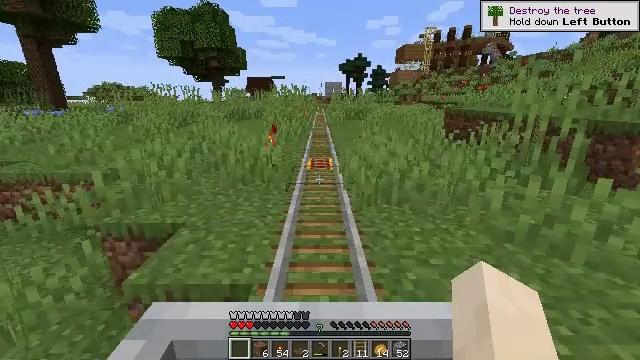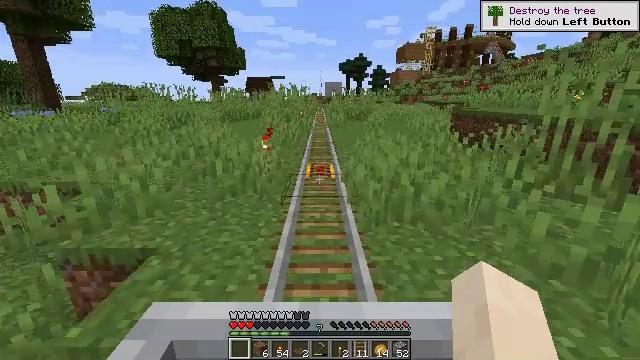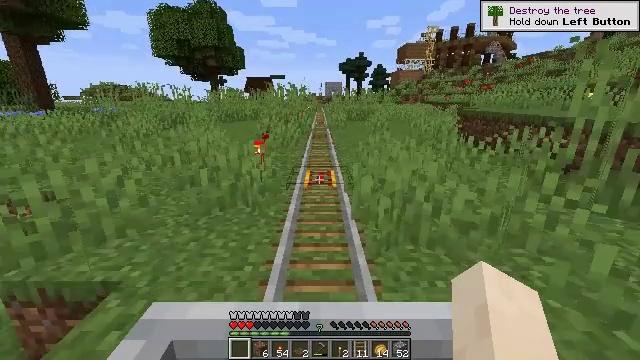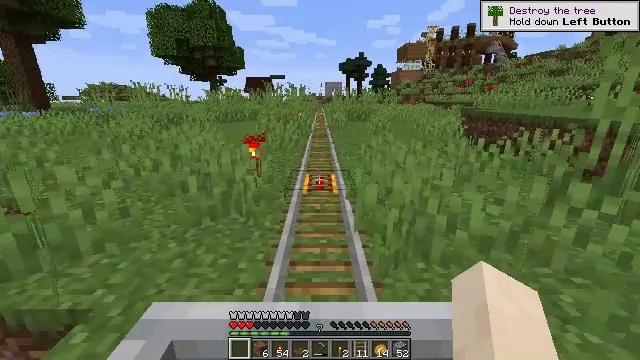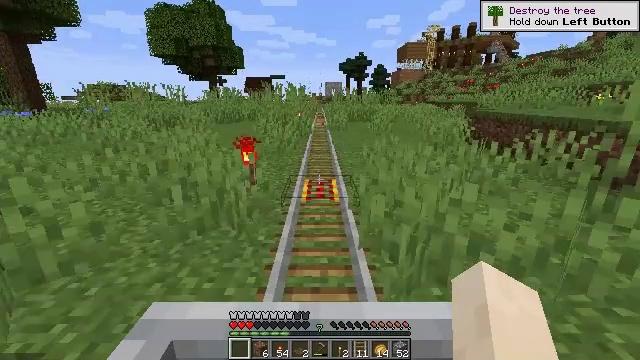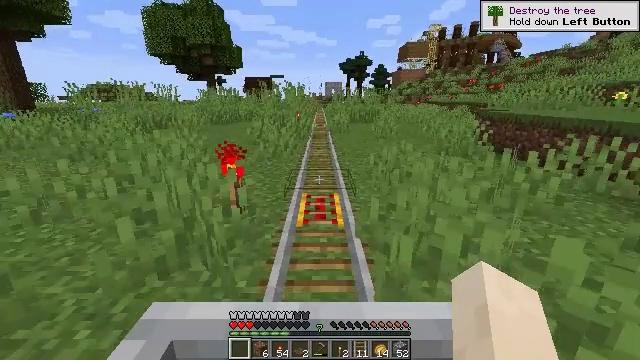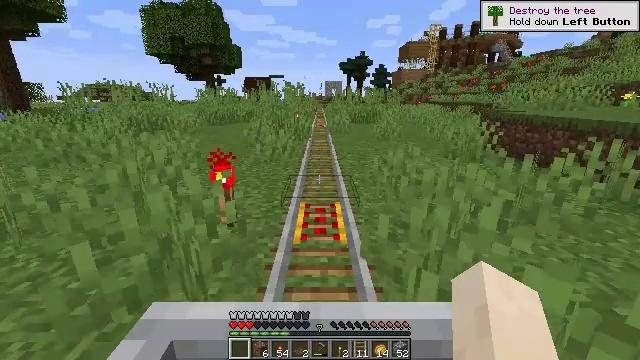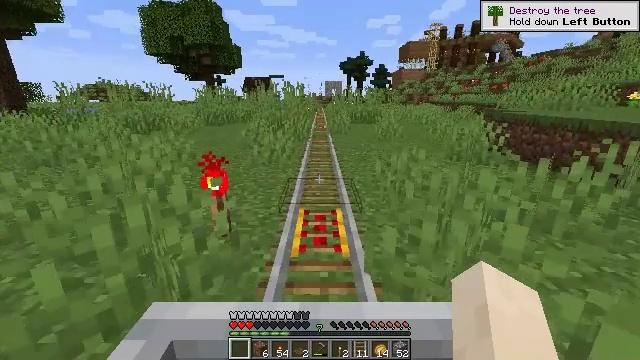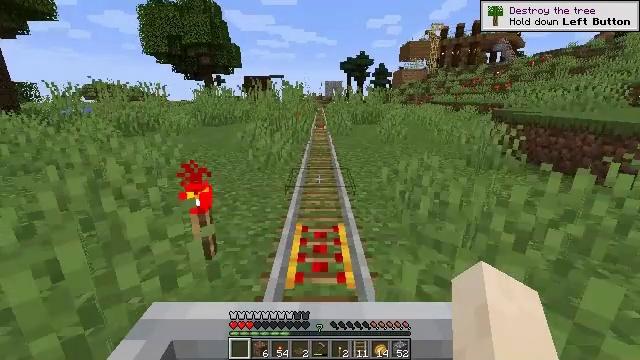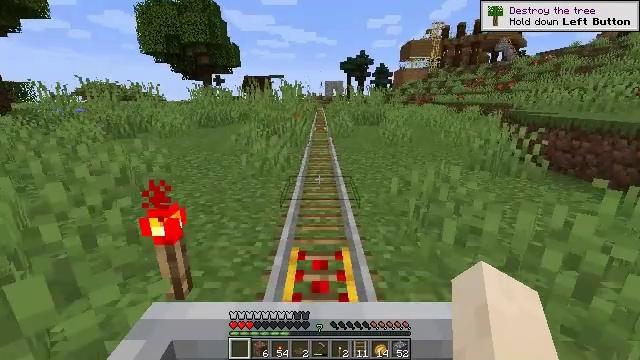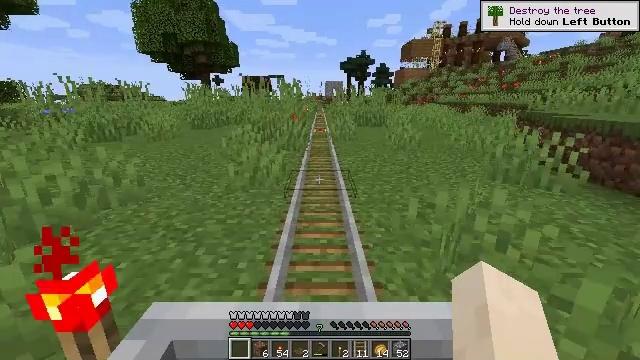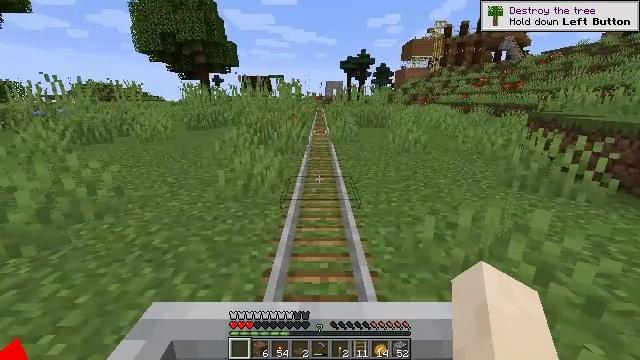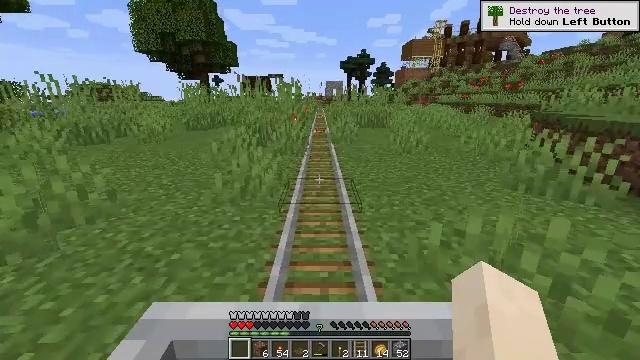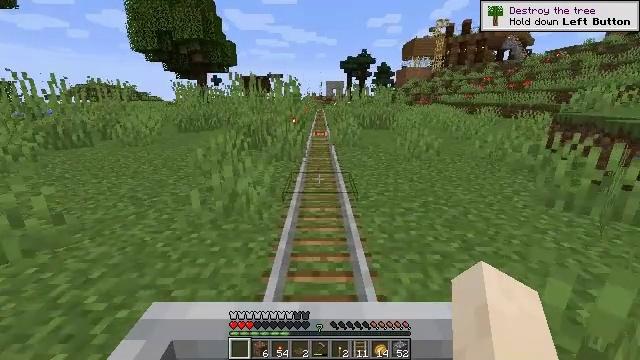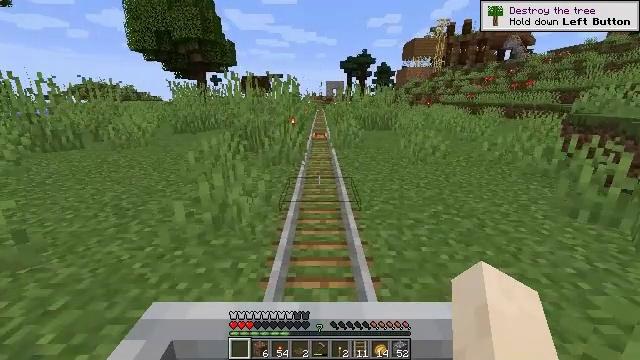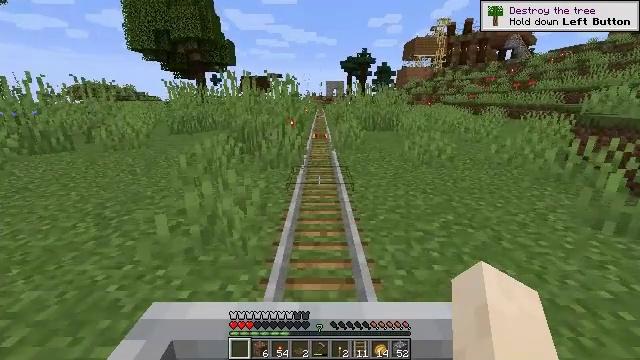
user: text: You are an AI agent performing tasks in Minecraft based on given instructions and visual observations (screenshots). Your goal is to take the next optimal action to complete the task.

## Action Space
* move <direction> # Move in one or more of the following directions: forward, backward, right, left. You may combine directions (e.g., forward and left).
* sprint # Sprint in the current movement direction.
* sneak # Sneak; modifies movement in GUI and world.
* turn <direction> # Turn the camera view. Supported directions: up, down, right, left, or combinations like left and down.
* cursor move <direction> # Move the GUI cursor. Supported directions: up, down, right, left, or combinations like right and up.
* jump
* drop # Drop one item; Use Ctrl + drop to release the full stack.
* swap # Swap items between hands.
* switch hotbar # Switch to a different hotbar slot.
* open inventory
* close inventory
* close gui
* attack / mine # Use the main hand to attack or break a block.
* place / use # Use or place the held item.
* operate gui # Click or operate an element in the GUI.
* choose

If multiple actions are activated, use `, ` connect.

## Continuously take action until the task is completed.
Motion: motion action
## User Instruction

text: Retrieve the torch.
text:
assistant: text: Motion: no_op
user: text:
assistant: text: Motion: no_op
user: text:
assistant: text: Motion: no_op
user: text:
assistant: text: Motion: no_op
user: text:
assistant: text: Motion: no_op
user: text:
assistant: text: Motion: no_op
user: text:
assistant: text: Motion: no_op
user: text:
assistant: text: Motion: no_op
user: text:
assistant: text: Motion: no_op
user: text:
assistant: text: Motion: no_op
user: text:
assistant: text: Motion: no_op
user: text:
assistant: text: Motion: no_op
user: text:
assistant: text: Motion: no_op
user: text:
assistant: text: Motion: no_op
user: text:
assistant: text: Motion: no_op
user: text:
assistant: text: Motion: no_op
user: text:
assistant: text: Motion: no_op
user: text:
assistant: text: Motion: no_op
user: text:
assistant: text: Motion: no_op
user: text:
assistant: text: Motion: no_op
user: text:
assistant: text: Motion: no_op
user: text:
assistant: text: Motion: no_op
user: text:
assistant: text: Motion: no_op
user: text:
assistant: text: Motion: no_op
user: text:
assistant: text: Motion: no_op
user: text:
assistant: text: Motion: no_op
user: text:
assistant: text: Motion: no_op
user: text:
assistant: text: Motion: no_op
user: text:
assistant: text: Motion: no_op
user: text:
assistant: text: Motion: no_op